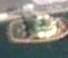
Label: Towing_vessel